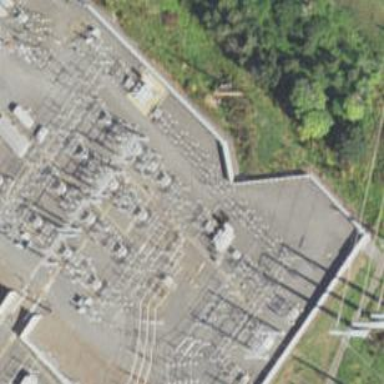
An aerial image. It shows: Switch for power supply.